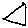
Label: line